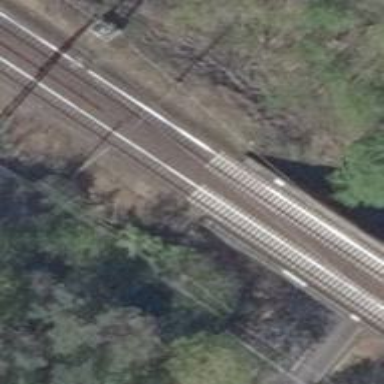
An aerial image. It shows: Bridge over electrified railway with contact line.